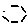
Label: hexagon